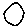
Label: circle